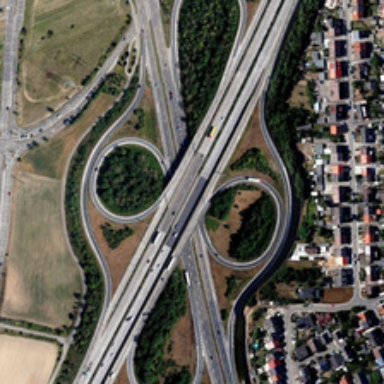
Many buildings and farmlands are in two sides of a viaduct with four circles around green trees .